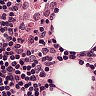
Metastatic tissue present: no